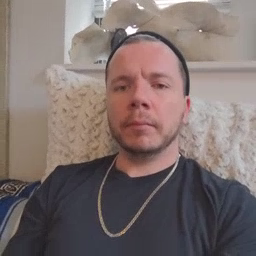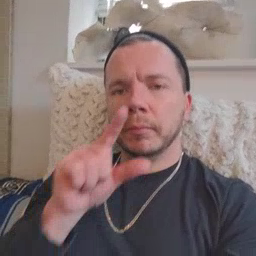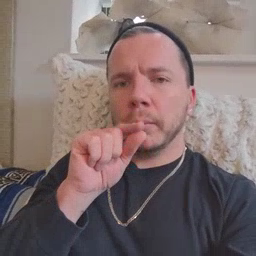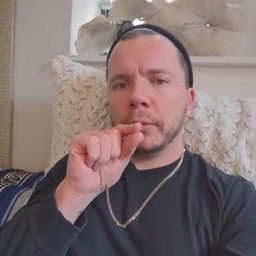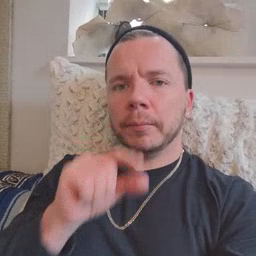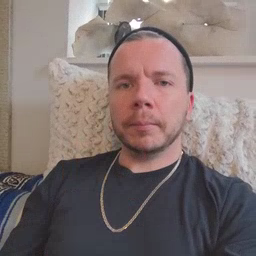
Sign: bird